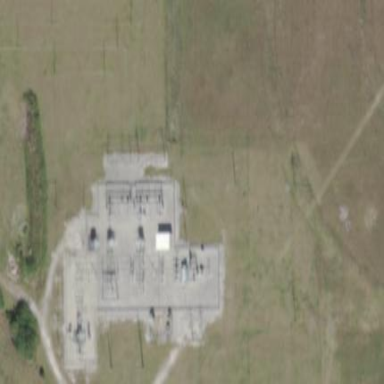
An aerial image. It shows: Distribution-level outdoor power substation surrounded by chain link fence.